Field crop: tomato
Growth stage: 2
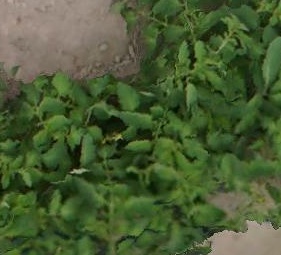
Species: tomato